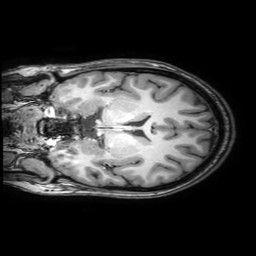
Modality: T1w
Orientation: coronal
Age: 21
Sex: female
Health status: healthy
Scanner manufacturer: philips
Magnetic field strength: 3 T
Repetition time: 0.0079 s
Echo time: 0.0035 s